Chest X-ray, PA view. Patient: 18 years old, sex M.
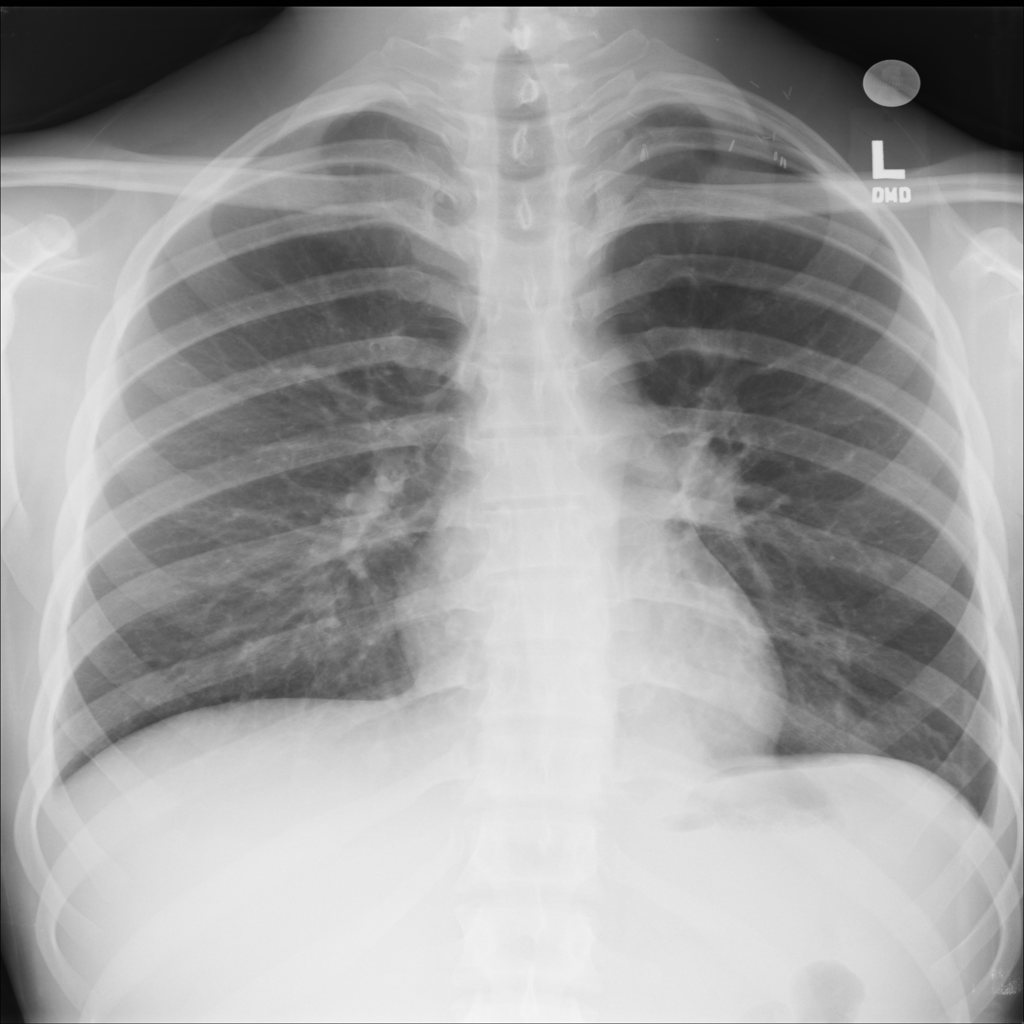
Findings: Effusion, Infiltration